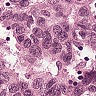
Metastatic tissue present: yes